Field crop: tomato
Growth stage: 1
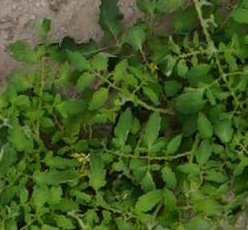
Species: tomato